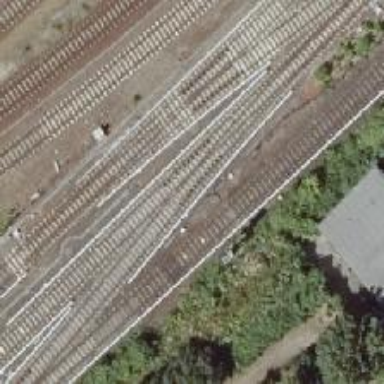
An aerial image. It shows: Railway signal.